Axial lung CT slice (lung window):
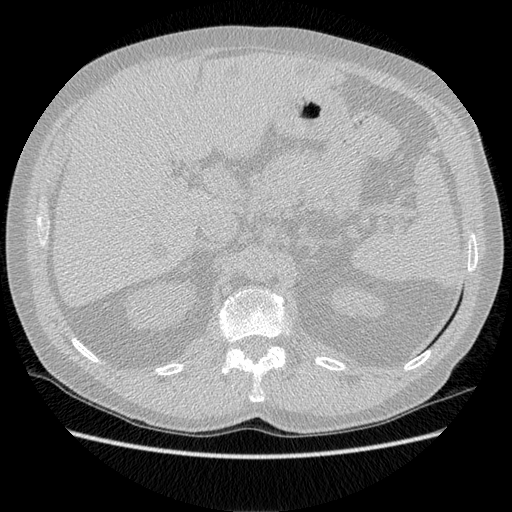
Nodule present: no